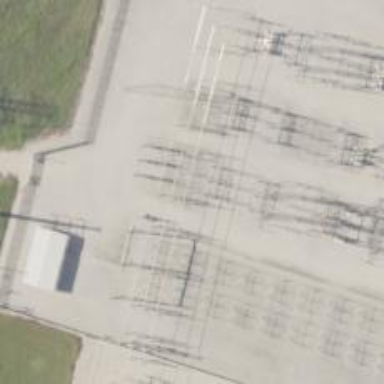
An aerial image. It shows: Switch for power supply.